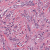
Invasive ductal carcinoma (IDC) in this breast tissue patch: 1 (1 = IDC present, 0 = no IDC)